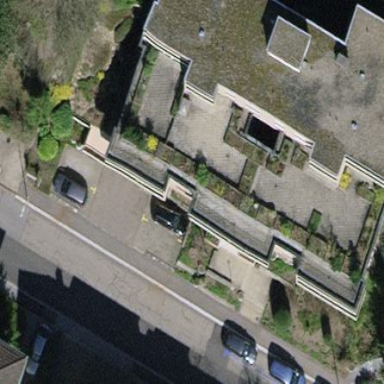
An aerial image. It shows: Building with apartments and flat roof.